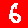
Digit: 6